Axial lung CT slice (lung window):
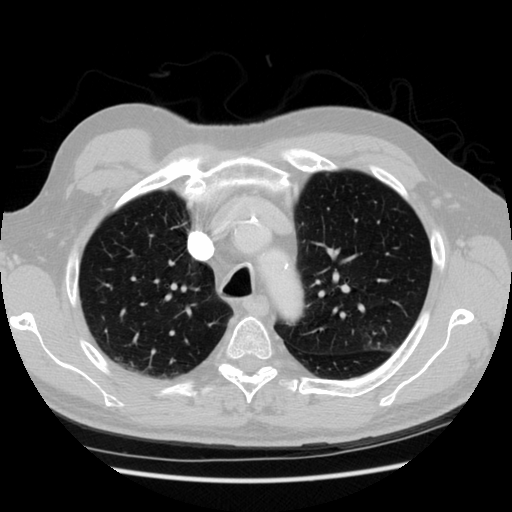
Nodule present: no